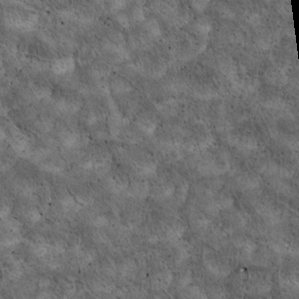
Label: non_frost